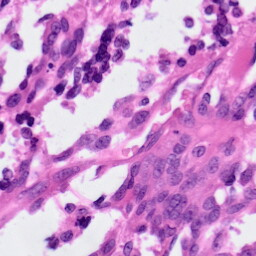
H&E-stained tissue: Ovarian